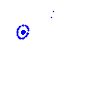
Particle: electron